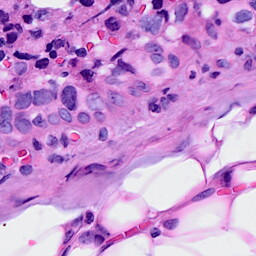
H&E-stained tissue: Breast